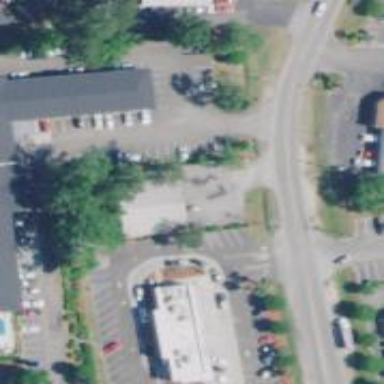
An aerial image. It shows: Convenience shop.